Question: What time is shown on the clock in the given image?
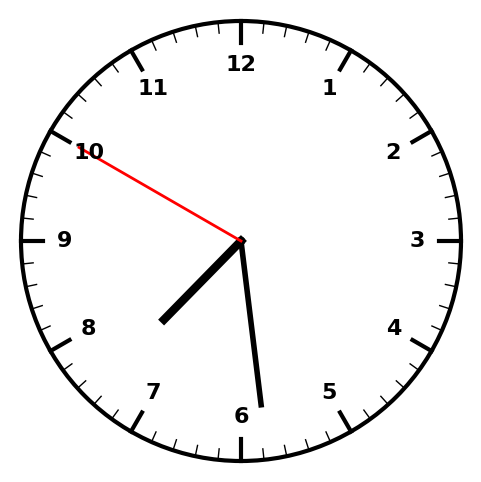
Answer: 07:28:50